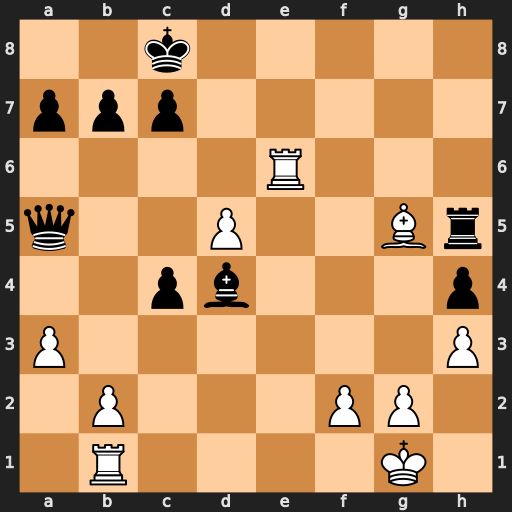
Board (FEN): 2k5/ppp5/4R3/q2P2Br/2pb3p/P6P/1P3PP1/1R4K1
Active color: w
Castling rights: -
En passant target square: -
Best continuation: Re8+ Kd7 Rd8#